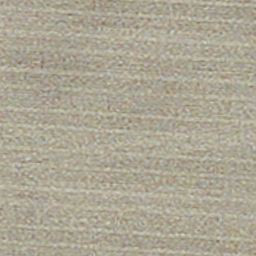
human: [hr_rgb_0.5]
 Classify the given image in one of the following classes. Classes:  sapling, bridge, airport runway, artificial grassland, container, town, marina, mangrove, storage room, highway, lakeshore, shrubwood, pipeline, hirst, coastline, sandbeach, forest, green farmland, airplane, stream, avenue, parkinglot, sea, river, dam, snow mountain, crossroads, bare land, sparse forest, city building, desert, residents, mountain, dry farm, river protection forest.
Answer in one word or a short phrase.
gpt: dry farm